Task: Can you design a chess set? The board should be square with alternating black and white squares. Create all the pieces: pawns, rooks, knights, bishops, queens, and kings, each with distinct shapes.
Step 1866:
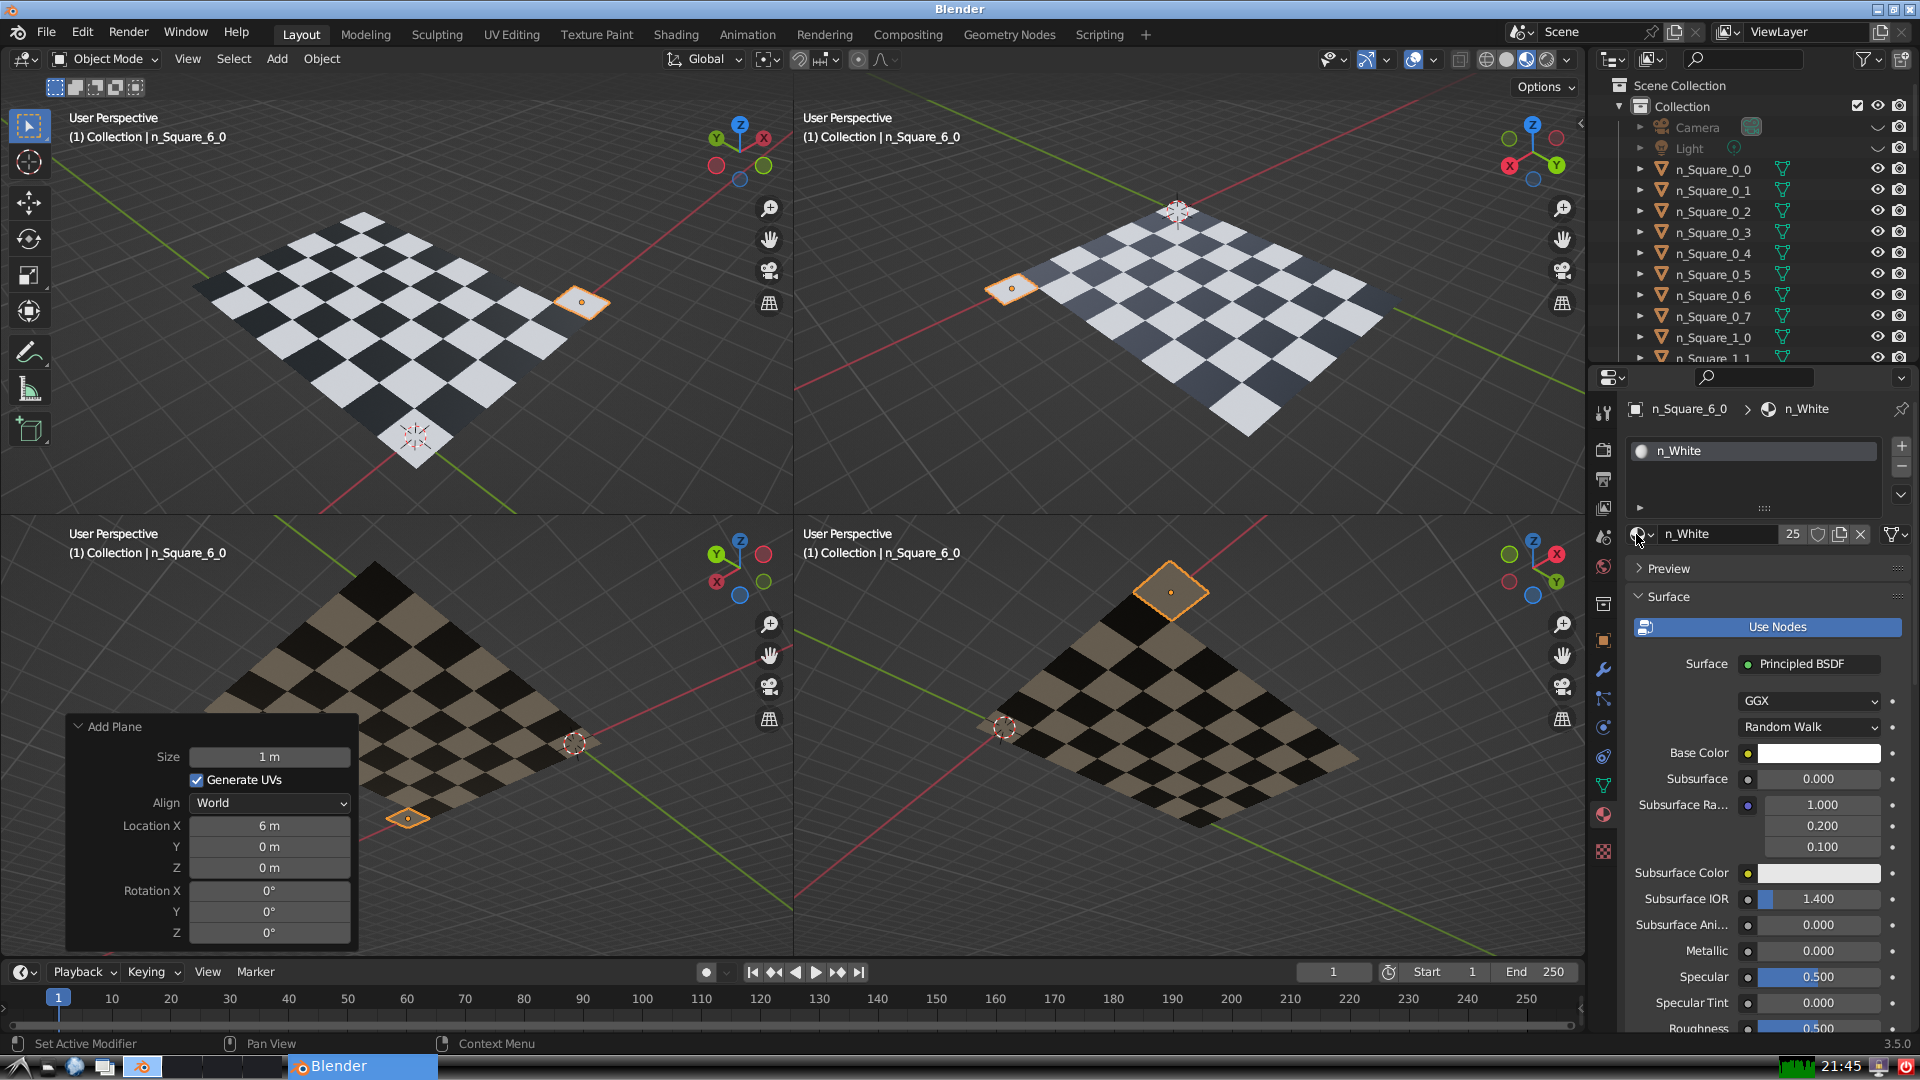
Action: {"mouse_move": [278, 58]}